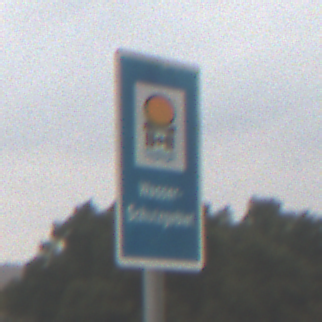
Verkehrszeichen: Wasserschutzgebiet
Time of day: MorningAfternoon
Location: Outdoor (Nature)
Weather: Overcast
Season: NotSpecified
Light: Natural